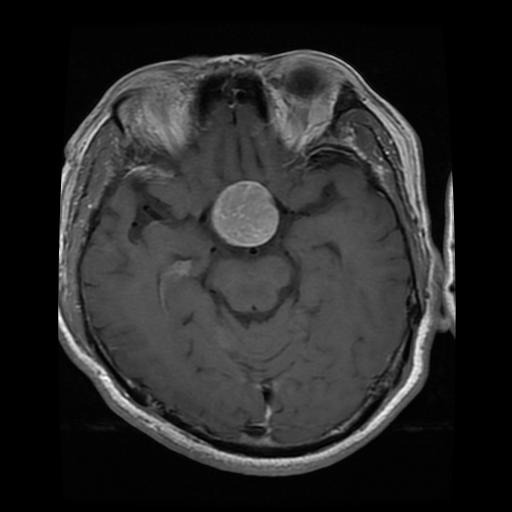
Label: pituitary